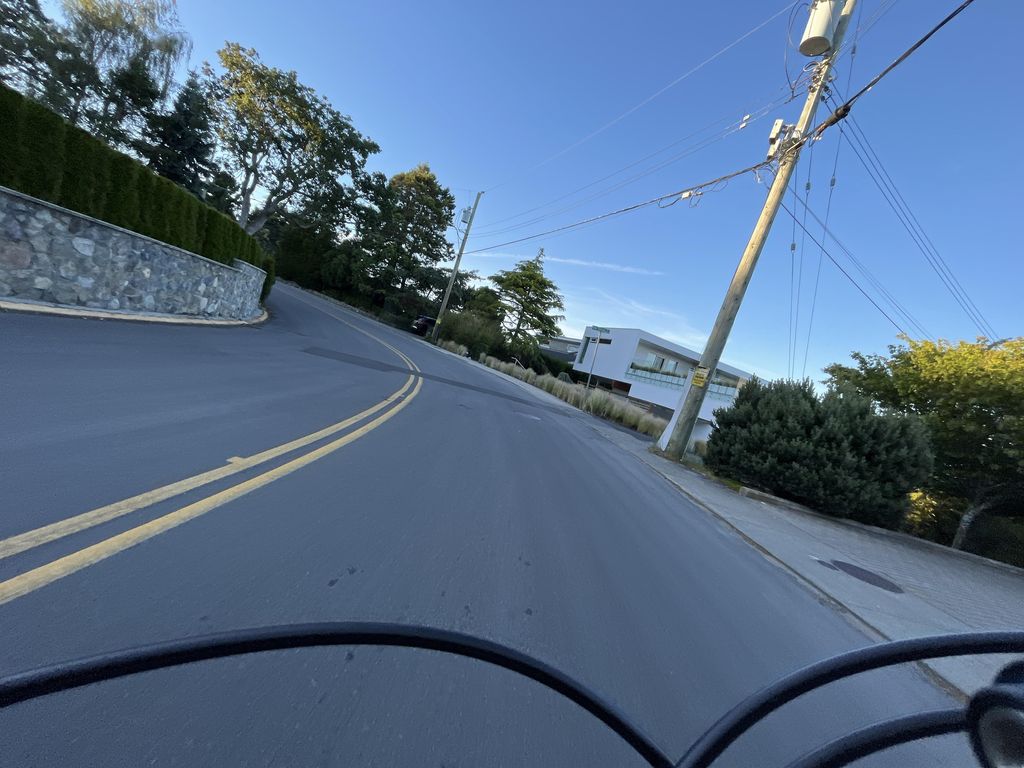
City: victoria